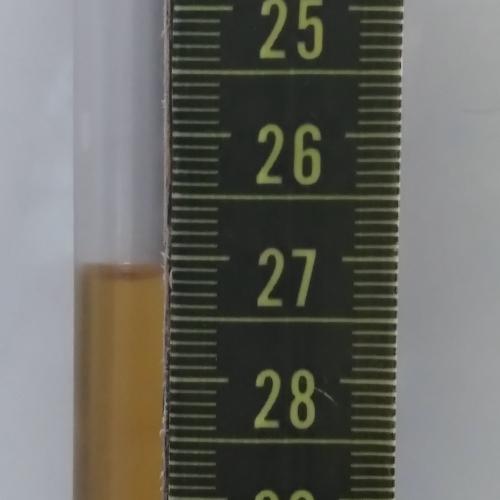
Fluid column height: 27.2 cm